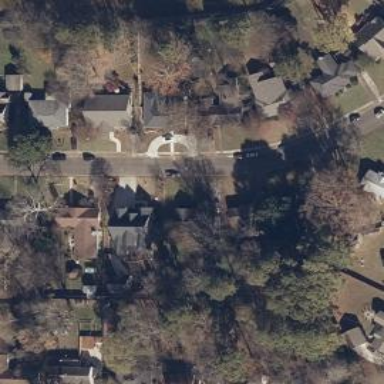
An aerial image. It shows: Residential road with sidewalk on the left side.